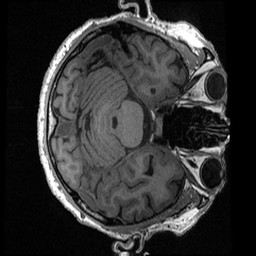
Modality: T1w
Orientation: axial
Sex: male
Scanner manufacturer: ge
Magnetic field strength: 3 T
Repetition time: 0.0064 s
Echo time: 0.00281 s